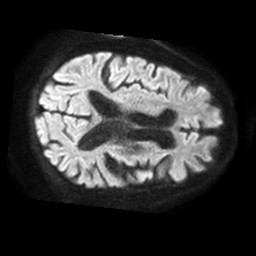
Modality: TRACE
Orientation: axial
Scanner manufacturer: philips
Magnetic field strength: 1.5 T
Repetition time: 3.393 s
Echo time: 0.06922 s